Question: I have problem with plotting data from file, and more precisely from first row. The data from the firts row are always skiped in the plot and I don't know why this sytuation occurs. Do anybody know how to resolve this problem?
I enclose the code:
'''
import numpy as np
import matplotlib.pyplot as plt
fname1 = 'data.txt'
data1 = np.genfromtxt(fname1, names=True)
cols1 = data1.dtype.names
ax1 = plt.subplot(111)
ax1.grid(False)
plt.errorbar(data1[cols1[0]], data1[cols1[1]], yerr=[data1[cols1[2]],
data1[cols1[3]]], fmt='o', markersize=5, color='blue')
plt.setp(ax1.get_xticklabels(), visible=True)
plt.ylabel("PI")
plt.xlabel("MJD")
plt.savefig("test.png")
#plt.subplots_adjust(wspace=0, hspace=0)
plt.show()'
'''

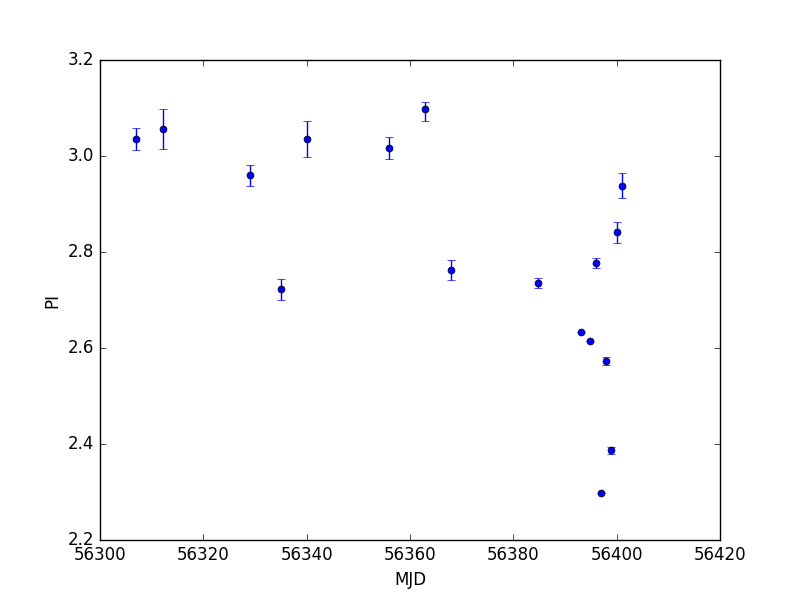
Answer: If the first row of your 'data.txt' contains column names, the solution from the question should work. Since it apparently doesn't, I assume that you don't have column names in you data file.
If you don't have column names in your data file, don't use 'names=True'. Remove this argument. Then it's clear that you cannot use column names to index your array. So instead of 'data1[columnname]' you need to index the array the usual way of providing row and column numbers.
'''
plt.errorbar(data1[:,0], data1[:,1], yerr=[data1[:,2],data1[:,3]] )
'''